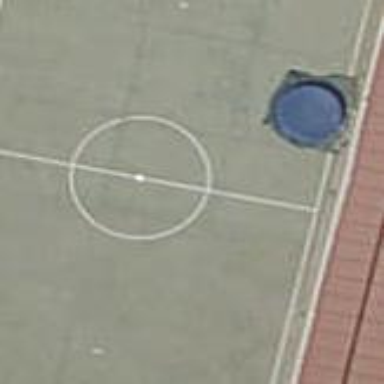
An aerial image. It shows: Soccer pitch for leisure land activities.